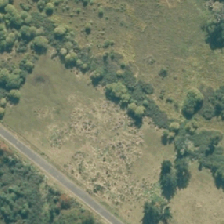
Land cover: low_producing_grassland